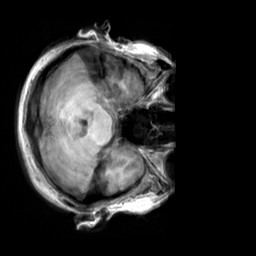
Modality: T1w
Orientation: axial
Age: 31
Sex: female
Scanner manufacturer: siemens
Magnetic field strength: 3 T
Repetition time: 2.3 s
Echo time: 0.00303 s